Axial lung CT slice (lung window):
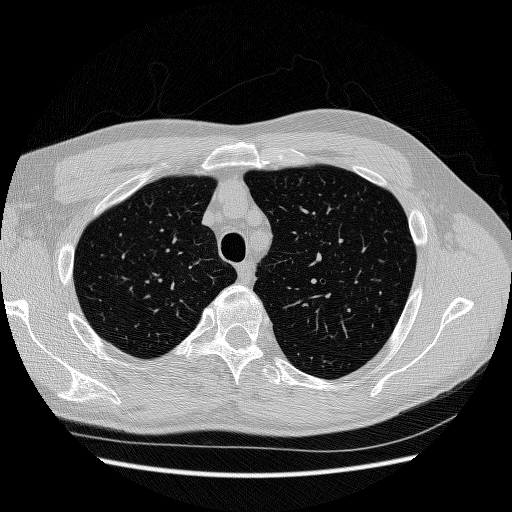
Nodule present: no